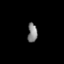
Tissue: lung
Cell type: Endothelial cells
Senescence score: 0.6518
Nuclear area (px): 181
Mean DAPI intensity: 130.282